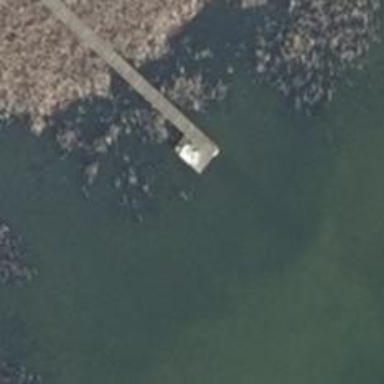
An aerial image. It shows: Man-made pier.